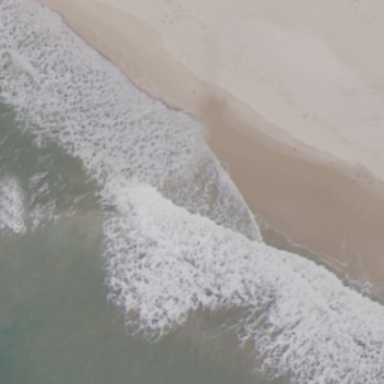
This is a beach with green sea and white sands .